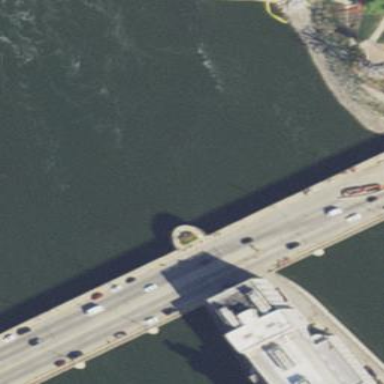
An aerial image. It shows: Pedestrian bridge with concrete surface.